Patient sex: M
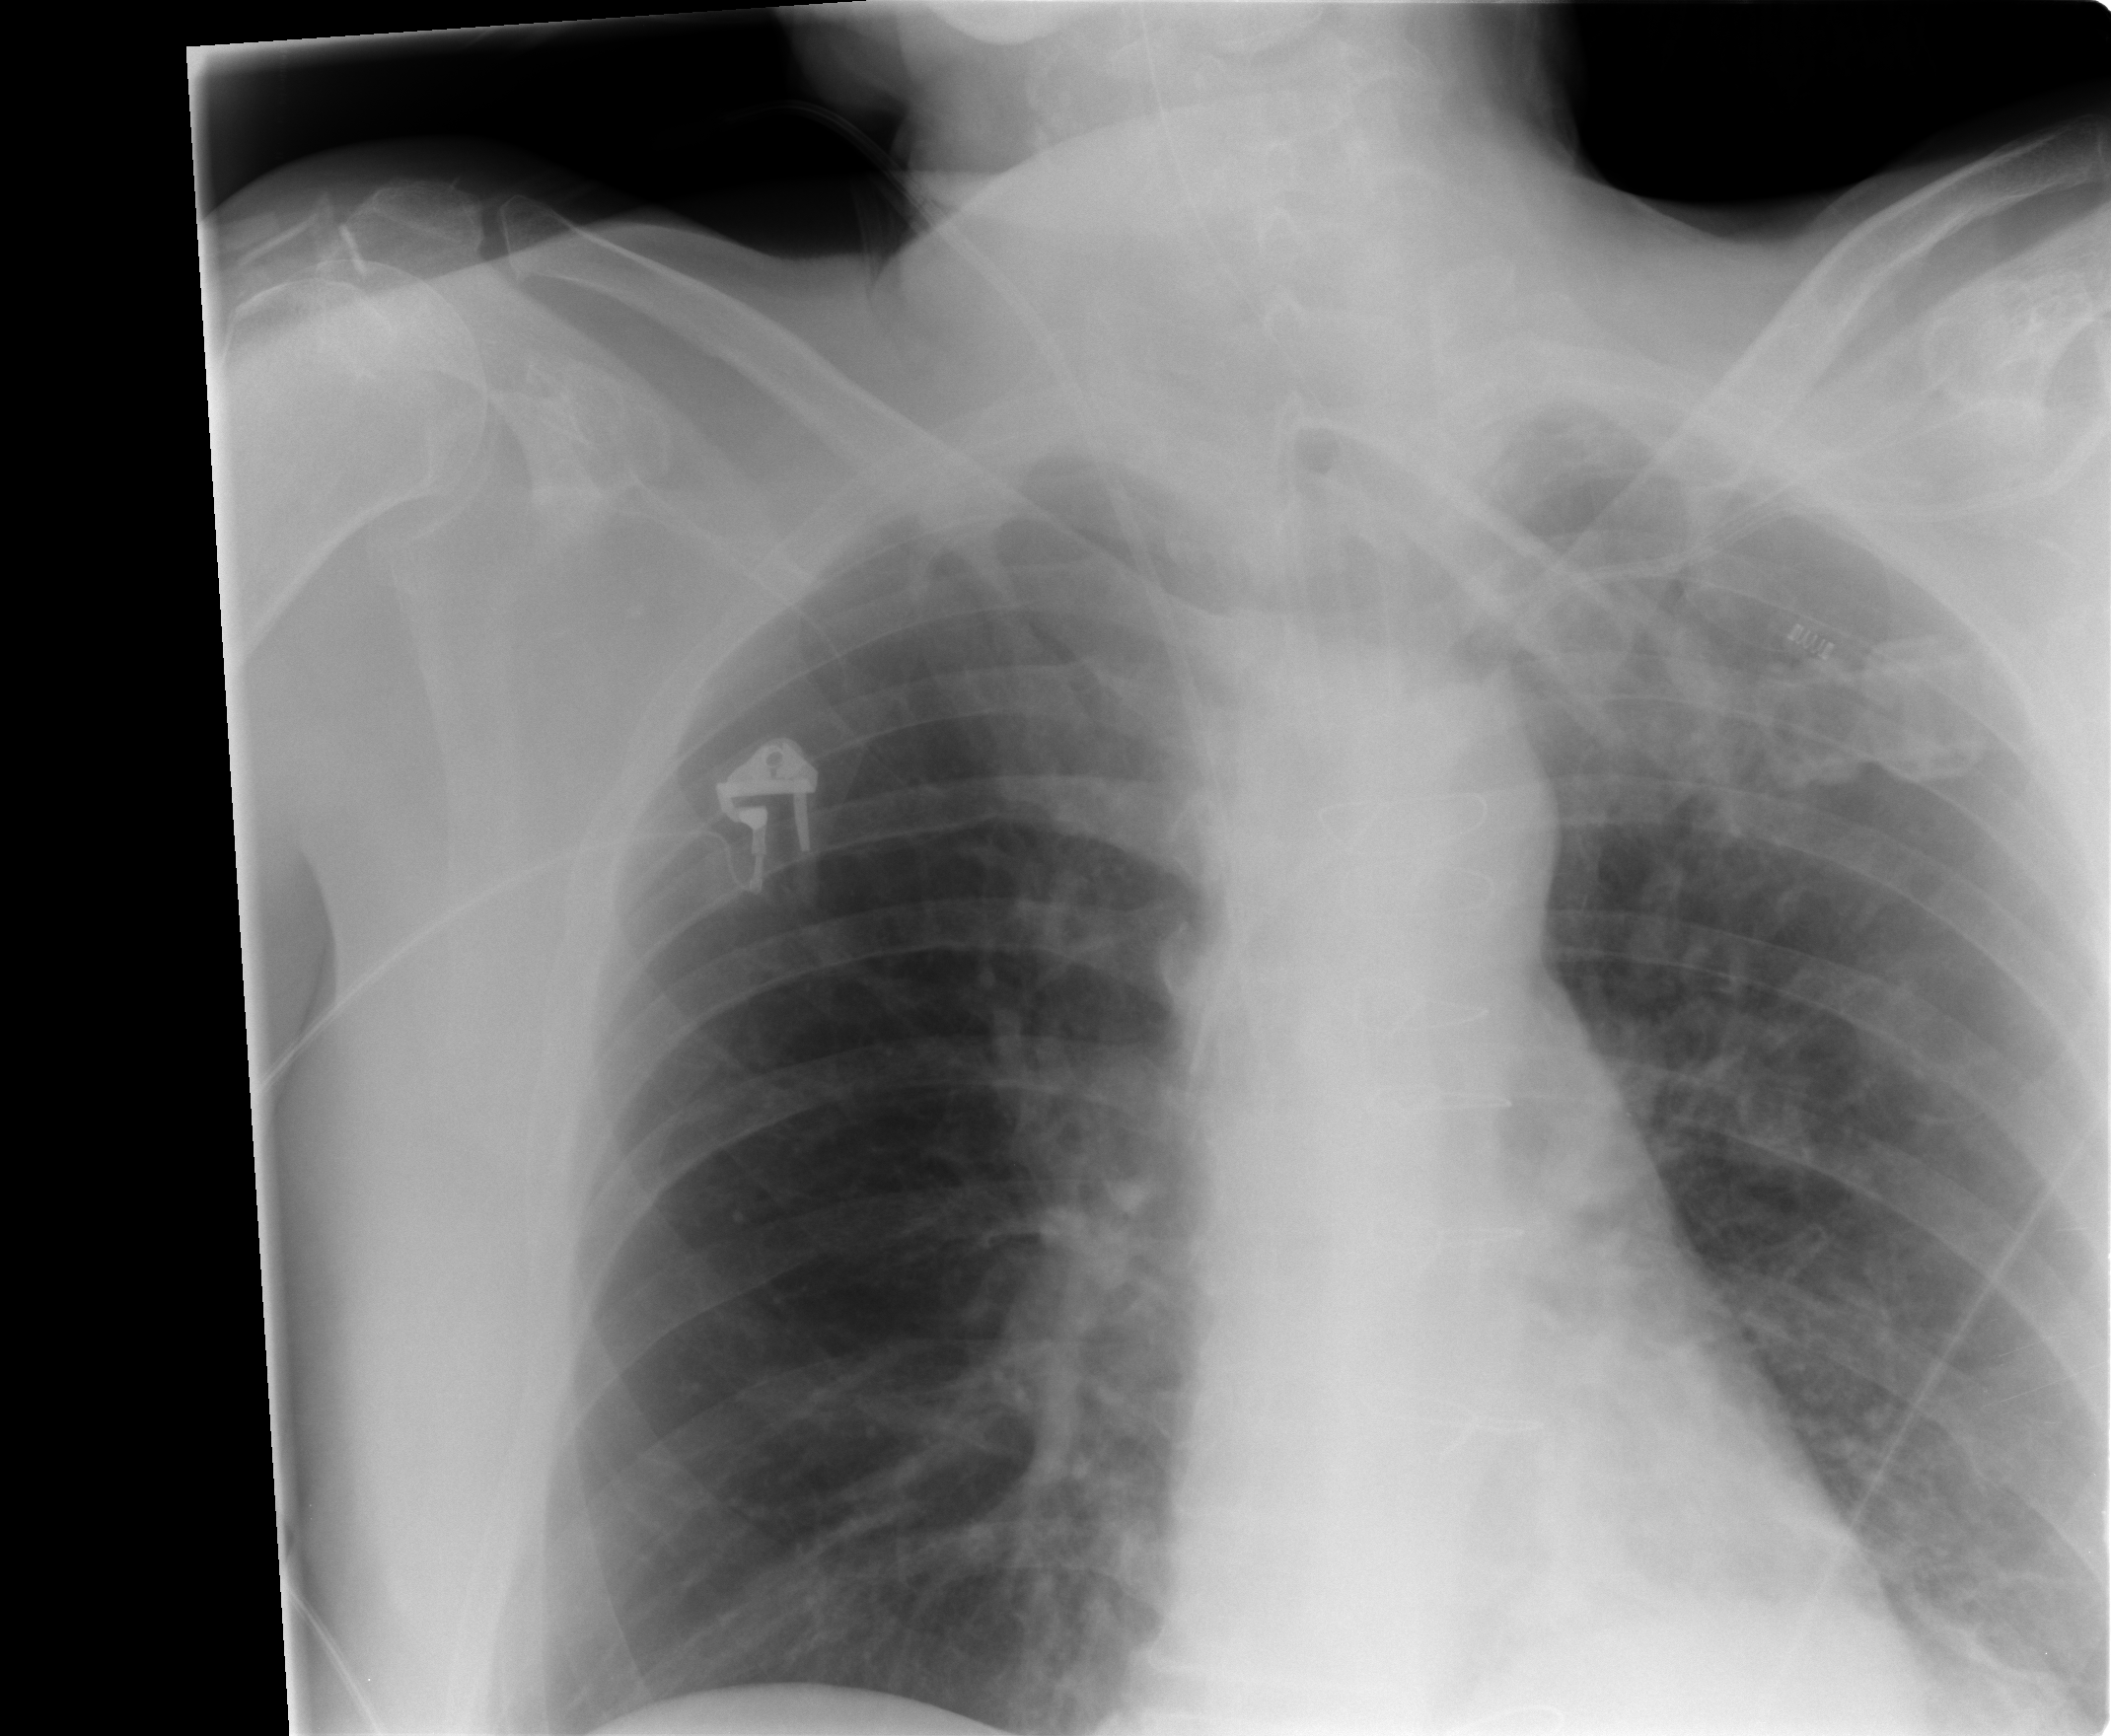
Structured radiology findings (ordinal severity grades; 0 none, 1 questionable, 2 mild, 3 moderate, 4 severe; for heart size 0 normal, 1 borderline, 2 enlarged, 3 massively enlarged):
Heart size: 0
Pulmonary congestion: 0
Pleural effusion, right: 0
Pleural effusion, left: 0
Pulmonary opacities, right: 0
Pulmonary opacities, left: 0
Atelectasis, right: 1
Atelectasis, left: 2